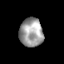
Tissue: skin
Cell type: Others
Senescence score: 0.7108
Nuclear area (px): 656
Mean DAPI intensity: 157.648